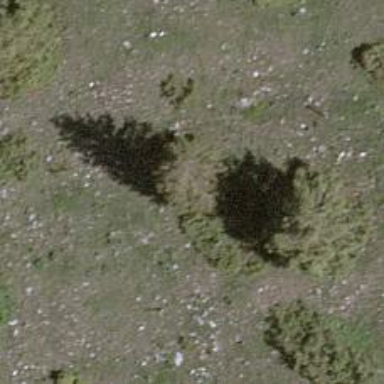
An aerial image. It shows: Single tag "natural: tree."